Question: I have a mail box where all support emails come through to the default location "Inbox", we recently added in some new programs with automatically run every day. We've set them so when they run, it will send an email to this mail box.
What I want to do is separate out the user requests from the automation emails
I have this block of code which will send out an email and I've been trying to route it to the Automation folder
'''
var email = new MailMessage(from, to, subject, emailBody)
{
IsBodyHtml = true
};
var client = new SmtpClient("", 0)
{
DeliveryFormat = SmtpDeliveryFormat.International,
DeliveryMethod = SmtpDeliveryMethod.SpecifiedPickupDirectory,
PickupDirectoryLocation = @"\Automation",
UseDefaultCredentials = false,
Credentials = new System.Net.NetworkCredential("", "")
};
client.Send(email);
'''

I keep getting the error that the network path does not exist?
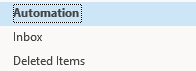
Answer: 'PickupDirectoryLocation' is for local pickup. Its intention is not to set destination folder. And you cannot do it with SMTP in anyway.
>
Gets or sets the folder where applications save mail messages to be
processed by the local SMTP server.
<URL>